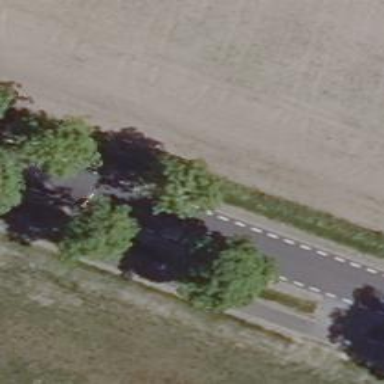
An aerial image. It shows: Row of broadleaved trees.